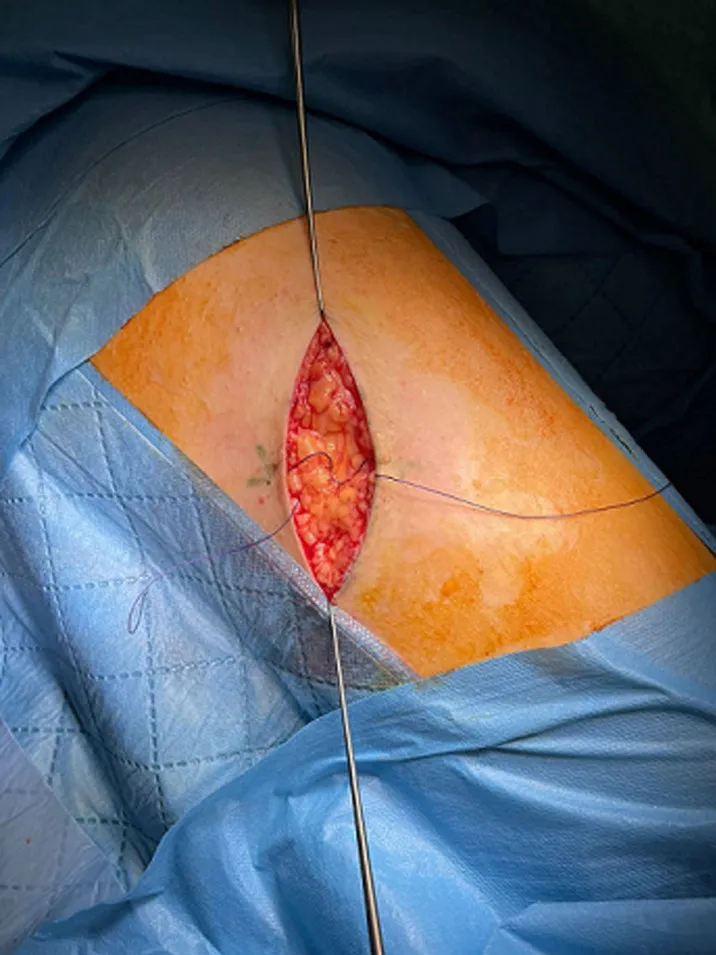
per-operative picture of the loss of substance after exeresis of the mass.
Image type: medical_photograph (other_medical_photograph)